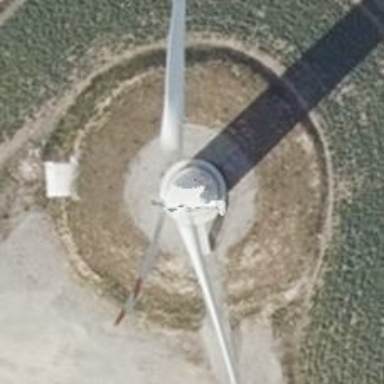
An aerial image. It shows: Wind generator powered by Vestas horizontal axis wind turbine.